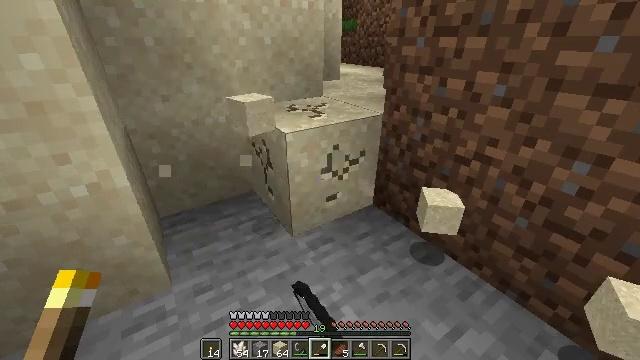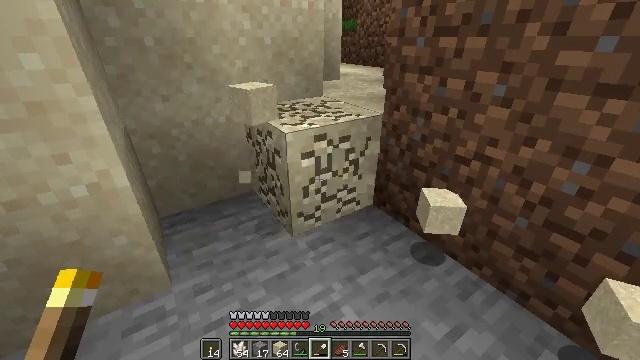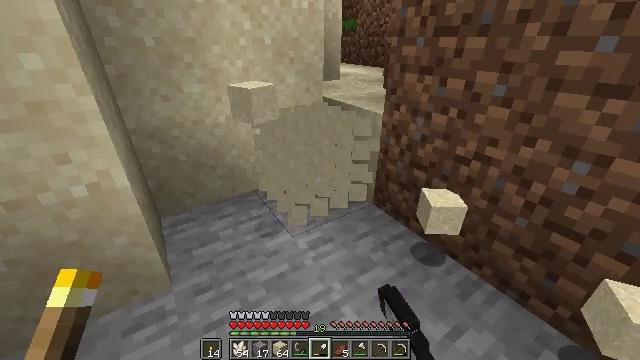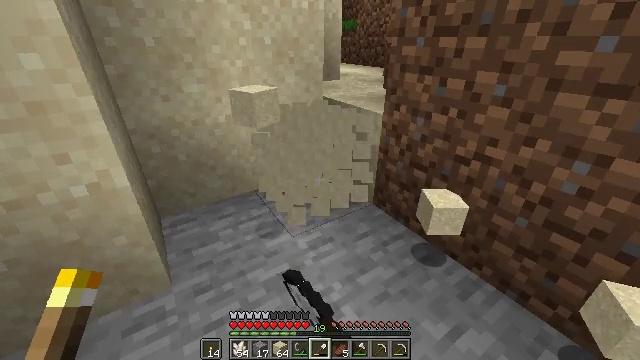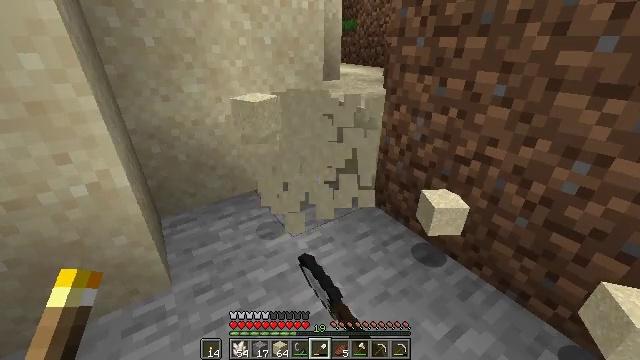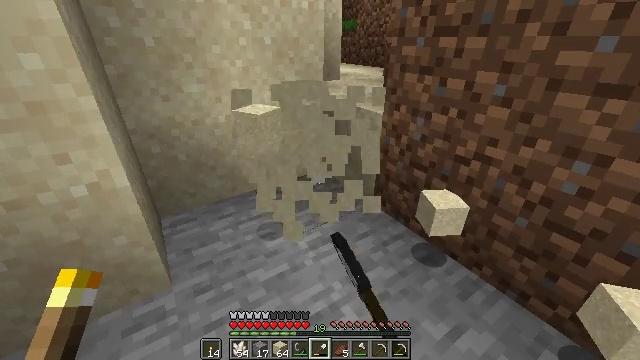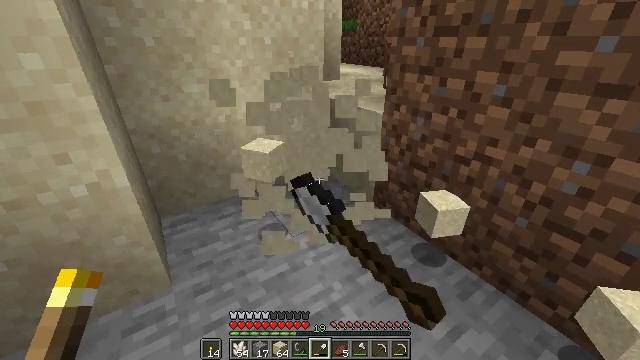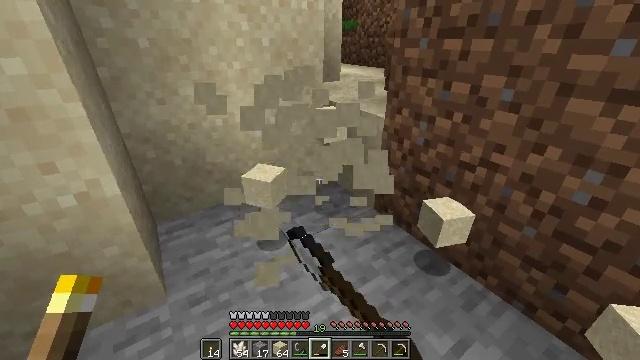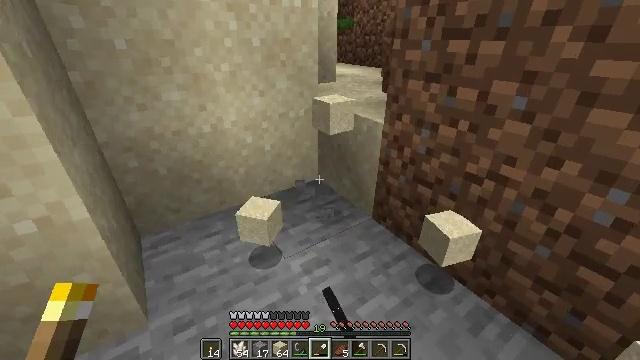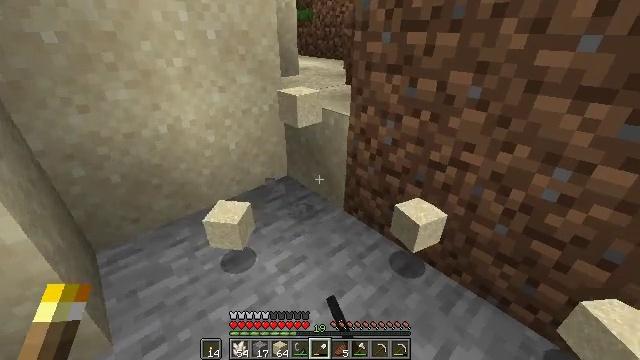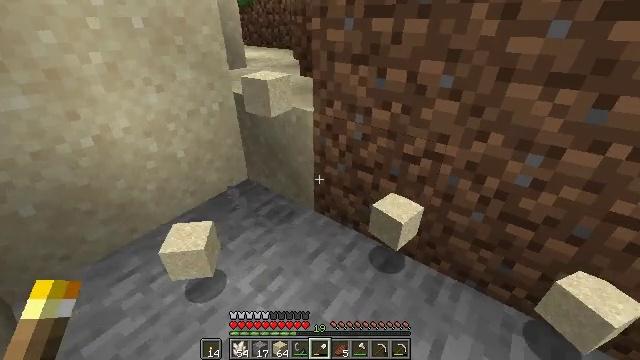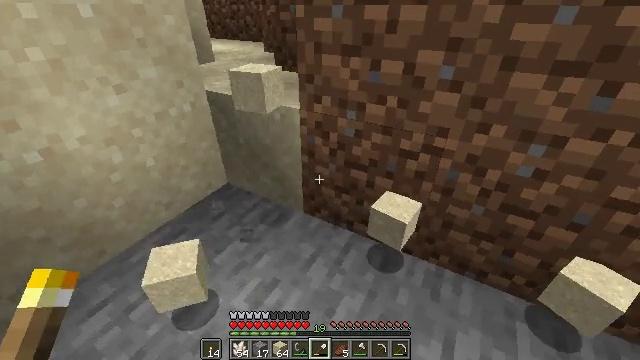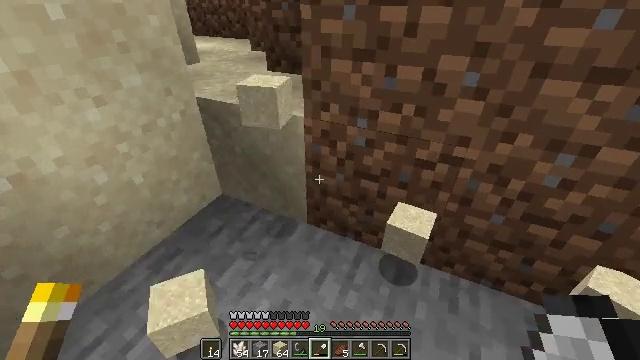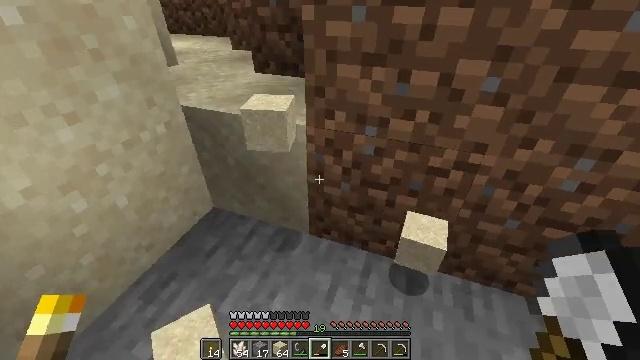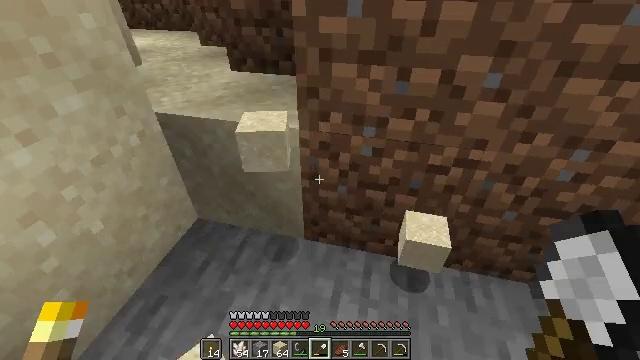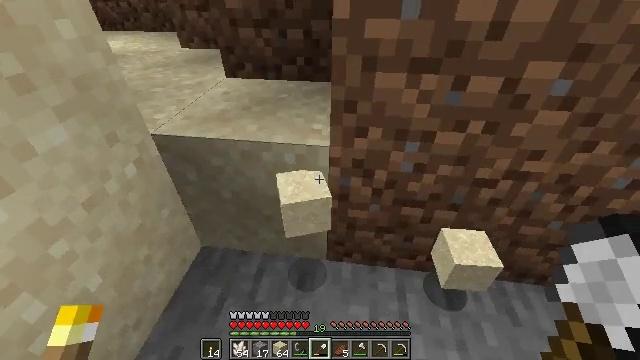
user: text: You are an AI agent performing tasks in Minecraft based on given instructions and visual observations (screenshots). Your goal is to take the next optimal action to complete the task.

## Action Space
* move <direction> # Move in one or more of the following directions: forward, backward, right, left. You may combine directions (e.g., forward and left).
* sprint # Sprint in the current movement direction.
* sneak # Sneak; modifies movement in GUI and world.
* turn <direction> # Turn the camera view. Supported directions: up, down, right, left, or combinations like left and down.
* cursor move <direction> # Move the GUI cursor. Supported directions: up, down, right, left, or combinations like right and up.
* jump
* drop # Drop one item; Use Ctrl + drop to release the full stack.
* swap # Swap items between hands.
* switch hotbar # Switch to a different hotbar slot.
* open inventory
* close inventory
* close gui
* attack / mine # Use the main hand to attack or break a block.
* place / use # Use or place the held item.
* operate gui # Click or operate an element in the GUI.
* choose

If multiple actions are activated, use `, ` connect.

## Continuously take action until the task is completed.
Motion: motion action
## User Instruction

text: Mine sand by the water.
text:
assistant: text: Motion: attack / mine
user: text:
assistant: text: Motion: attack / mine
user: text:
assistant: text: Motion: attack / mine
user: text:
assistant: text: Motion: attack / mine
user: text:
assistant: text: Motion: attack / mine
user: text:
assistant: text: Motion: attack / mine
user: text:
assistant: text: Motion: move forward, attack / mine
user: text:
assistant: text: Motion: move forward
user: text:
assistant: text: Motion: move forward and move left, turn right and down
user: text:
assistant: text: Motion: move forward and move left, turn right and down
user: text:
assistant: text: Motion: move forward and move left, turn right and down
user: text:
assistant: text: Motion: move forward and move left, turn right
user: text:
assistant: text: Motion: move forward and move left, turn right
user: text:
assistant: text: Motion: move forward and move left, turn right and down
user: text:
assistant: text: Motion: move forward and move left, turn right
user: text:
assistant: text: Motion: move forward and move left, turn right and down
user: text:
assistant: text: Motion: move forward and move left, turn right and down
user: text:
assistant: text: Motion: turn right
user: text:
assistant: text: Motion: no_op
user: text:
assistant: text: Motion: no_op
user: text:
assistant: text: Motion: turn right
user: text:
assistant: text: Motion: turn right and down
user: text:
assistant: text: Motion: turn right
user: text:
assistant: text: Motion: turn right and up
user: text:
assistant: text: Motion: turn right and up
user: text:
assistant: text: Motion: turn right and up
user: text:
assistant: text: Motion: move forward, turn right and up
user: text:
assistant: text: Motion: move forward, turn right
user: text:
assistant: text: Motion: move forward
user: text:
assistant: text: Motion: move forward